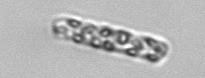
Label: Dactyliosolen_fragilissimus